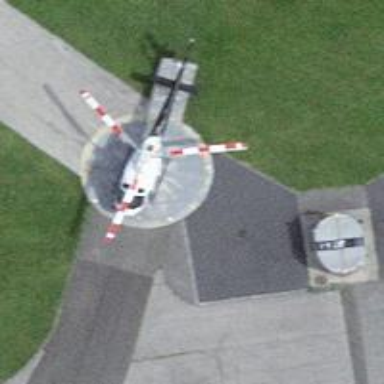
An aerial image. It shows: Image of helipad at airport.